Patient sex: F
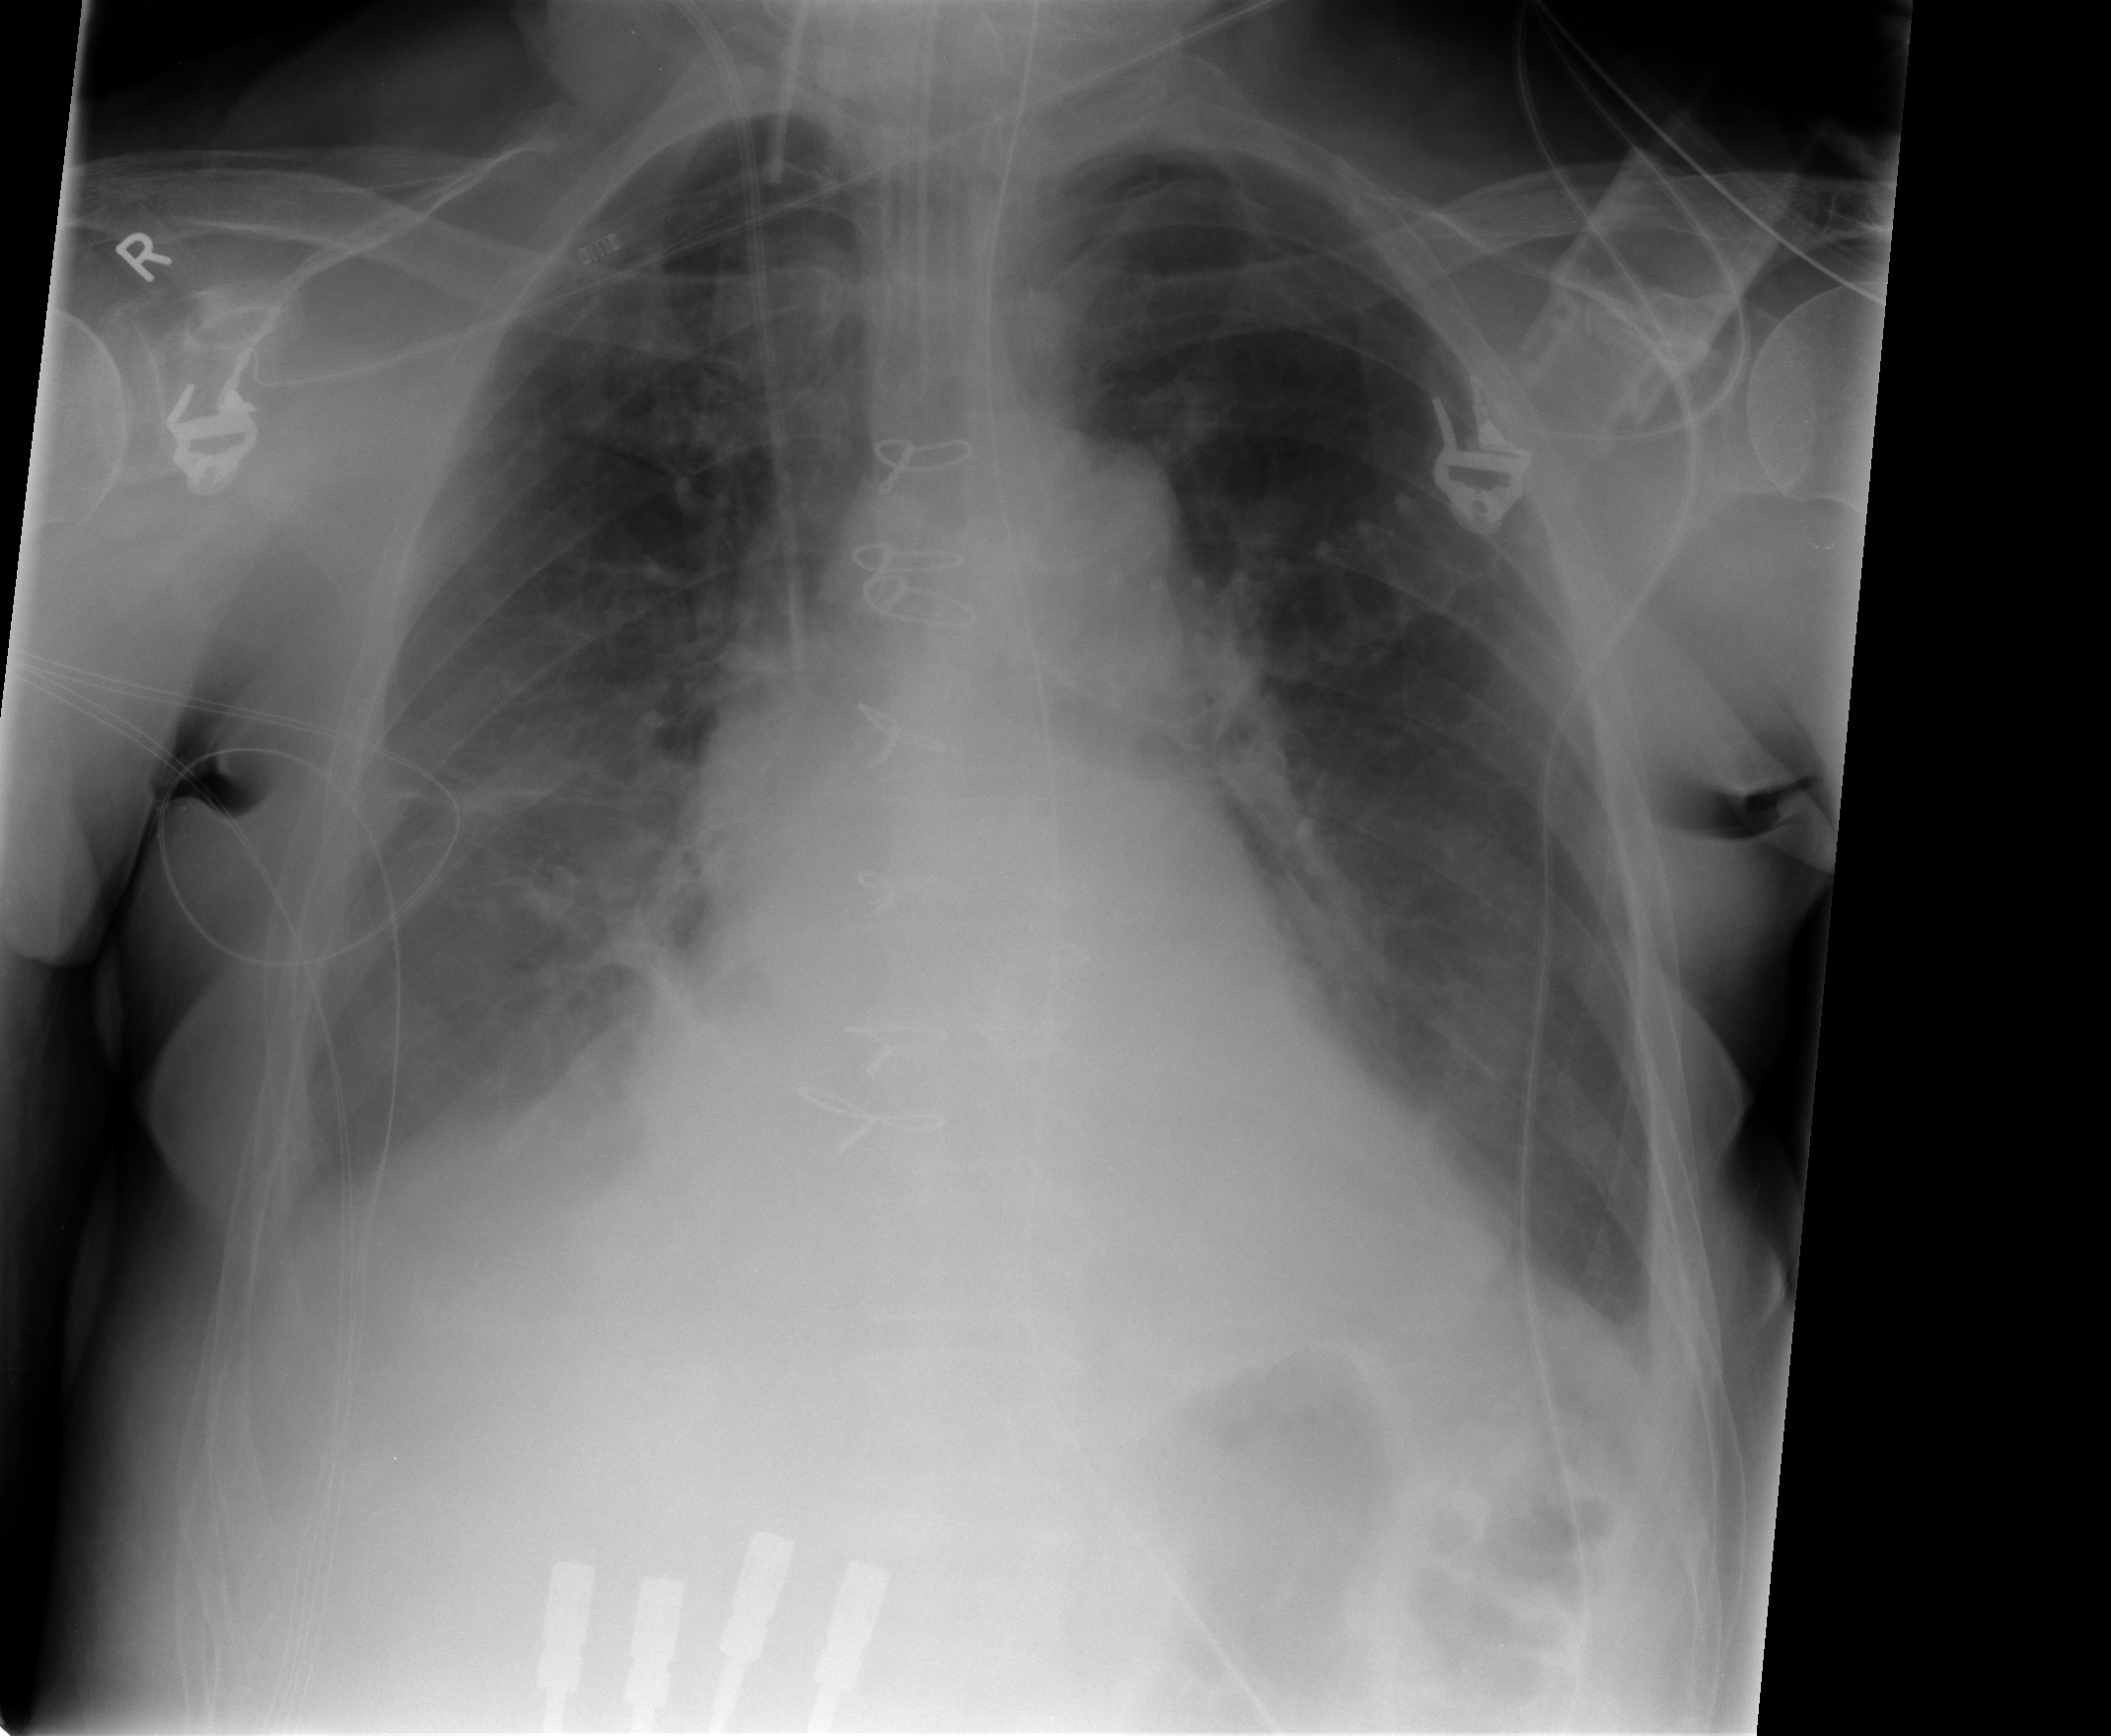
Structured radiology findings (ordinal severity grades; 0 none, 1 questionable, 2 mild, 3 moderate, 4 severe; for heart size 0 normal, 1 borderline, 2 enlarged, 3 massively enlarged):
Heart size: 2
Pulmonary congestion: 0
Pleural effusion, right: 2
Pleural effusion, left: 2
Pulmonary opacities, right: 0
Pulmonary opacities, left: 0
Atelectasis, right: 1
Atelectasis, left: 1